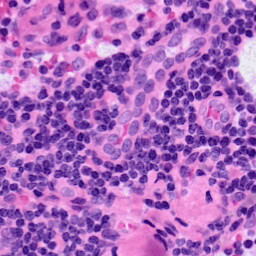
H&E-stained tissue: LymphNode